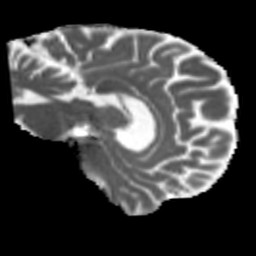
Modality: MD
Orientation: sagittal
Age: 60
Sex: male
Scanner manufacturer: siemens
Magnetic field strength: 3 T
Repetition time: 5.47 s
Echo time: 0.0854 s